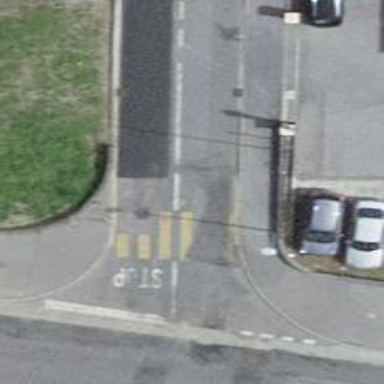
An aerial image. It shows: Zebra crossing on the road.